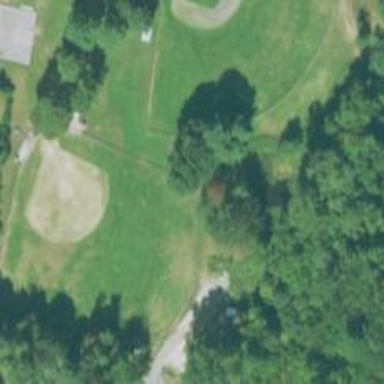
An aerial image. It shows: Park.